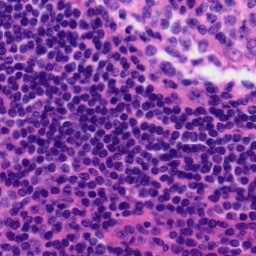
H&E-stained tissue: Tonsil